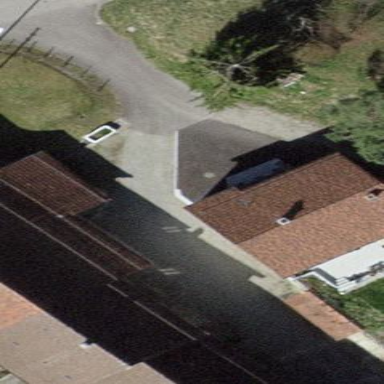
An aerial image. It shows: Detached building with gabled roof.